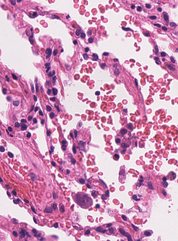
Tumor epithelial tissue: no
Tumor-associated stroma tissue: no
Normal tissue: yes